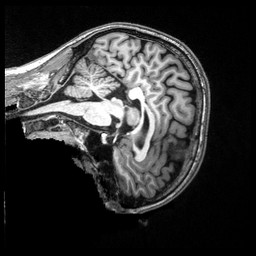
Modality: T1w
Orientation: sagittal
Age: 39
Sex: male
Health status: healthy
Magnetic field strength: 3 T
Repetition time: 2.53 s
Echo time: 0.00331 s